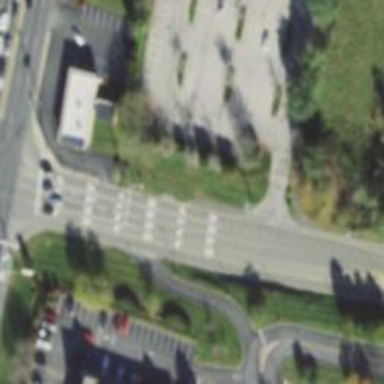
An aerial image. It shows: Service road.